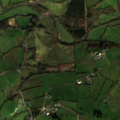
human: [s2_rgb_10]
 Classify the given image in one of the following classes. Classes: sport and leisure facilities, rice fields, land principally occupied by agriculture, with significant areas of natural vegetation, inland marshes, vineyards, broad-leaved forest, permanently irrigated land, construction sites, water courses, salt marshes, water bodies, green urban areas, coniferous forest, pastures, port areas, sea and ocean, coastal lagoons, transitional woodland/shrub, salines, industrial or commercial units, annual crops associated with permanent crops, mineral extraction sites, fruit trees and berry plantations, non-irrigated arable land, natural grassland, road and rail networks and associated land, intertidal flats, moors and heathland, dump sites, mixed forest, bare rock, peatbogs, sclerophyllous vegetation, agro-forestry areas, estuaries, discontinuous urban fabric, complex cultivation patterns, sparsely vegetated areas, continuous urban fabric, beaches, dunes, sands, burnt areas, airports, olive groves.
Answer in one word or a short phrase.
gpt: pastures